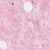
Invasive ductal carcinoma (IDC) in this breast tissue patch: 0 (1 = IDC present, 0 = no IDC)